Brain MRI, t2w sequence, axial 2D slice.
Patient: age 44, sex F, weight 96 kg, height 1.95 m
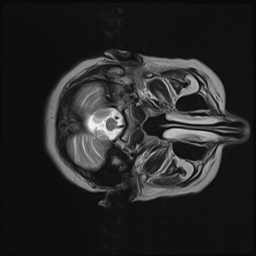